Question: This is my first time tackling this so please correct me if my terminology for this wrong.
I have a div box that's going to be 500 in height and 500 in width, in it I will have text content when it's first loaded. At the bottom I will have a button that says "click here." When that button is clicked I want to change the background on the box and load images.
Please refer to the drawing below:

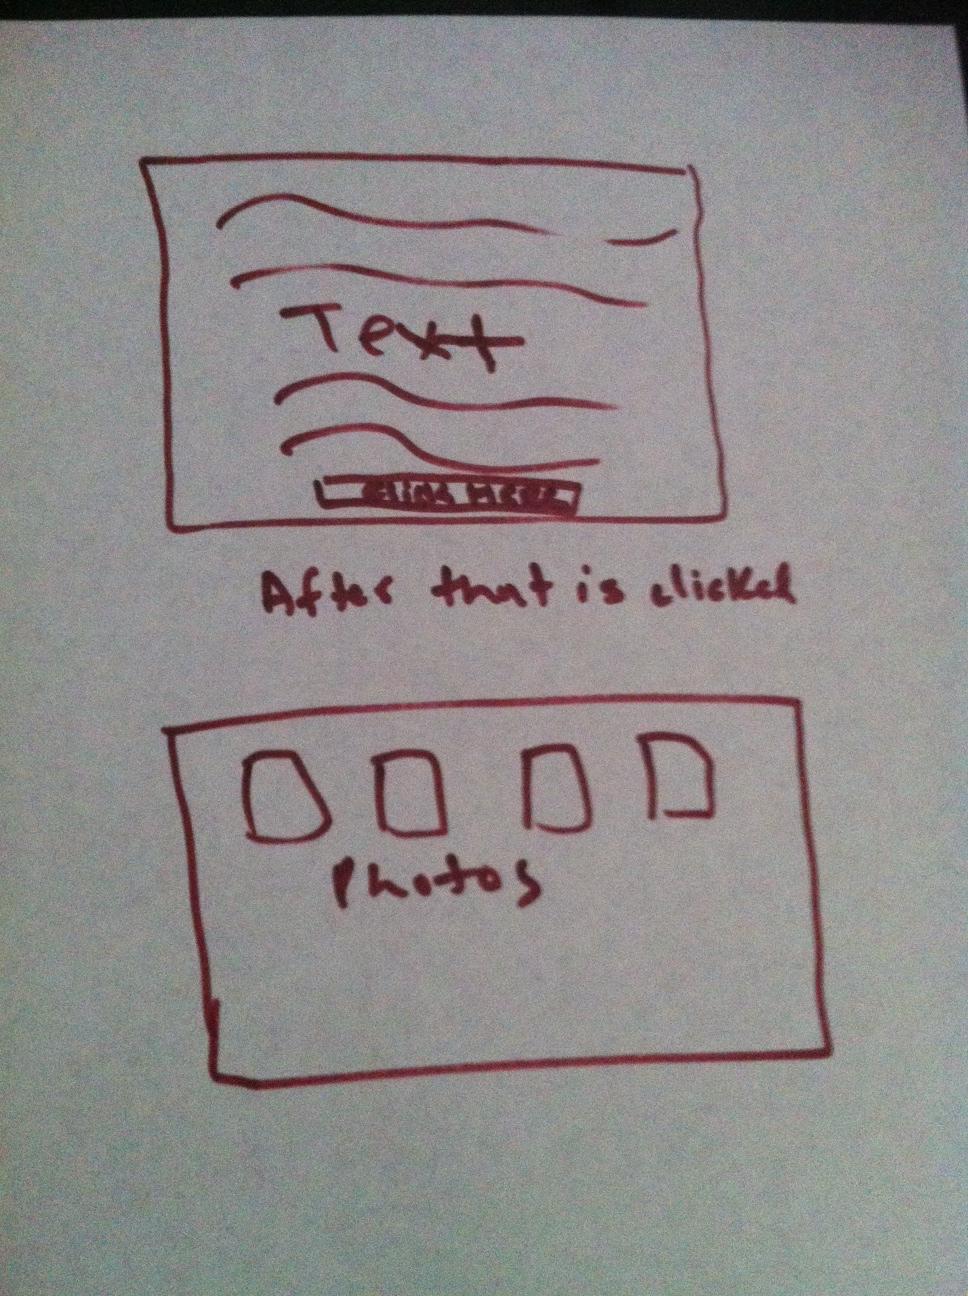
Answer: I'd personally take a different more straight-forward approach. That is, if all you need is a few images you might as well fetch them in advance and hide them, skipping unnecessary server requests:
<URL>
CODE:
HTML:
'''
<div id="container">
<div id="button_layer">
<p>Some Text</p>
<button>Click Me</button>
</div>
<div id="images_layer">
<img src="http://mattat.org.il/wp-content/themes/matat/img/aminadav.jpg"/>
<img src="http://mattat.org.il/wp-content/themes/matat/img/aminadav.jpg"/>
<img src="http://mattat.org.il/wp-content/themes/matat/img/aminadav.jpg"/>
</div>
</div>
'''
CSS:
'''
#container {
width:500px;
height:500px;
background:grey;
}
#images_layer {
display:none;
}
'''
JS:
'''
$(document).ready(function(){
$("button").click(function(){
$("#button_layer").hide();
$("#images_layer").show();
$("#container").css("background","yellow");
})
});
'''